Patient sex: F
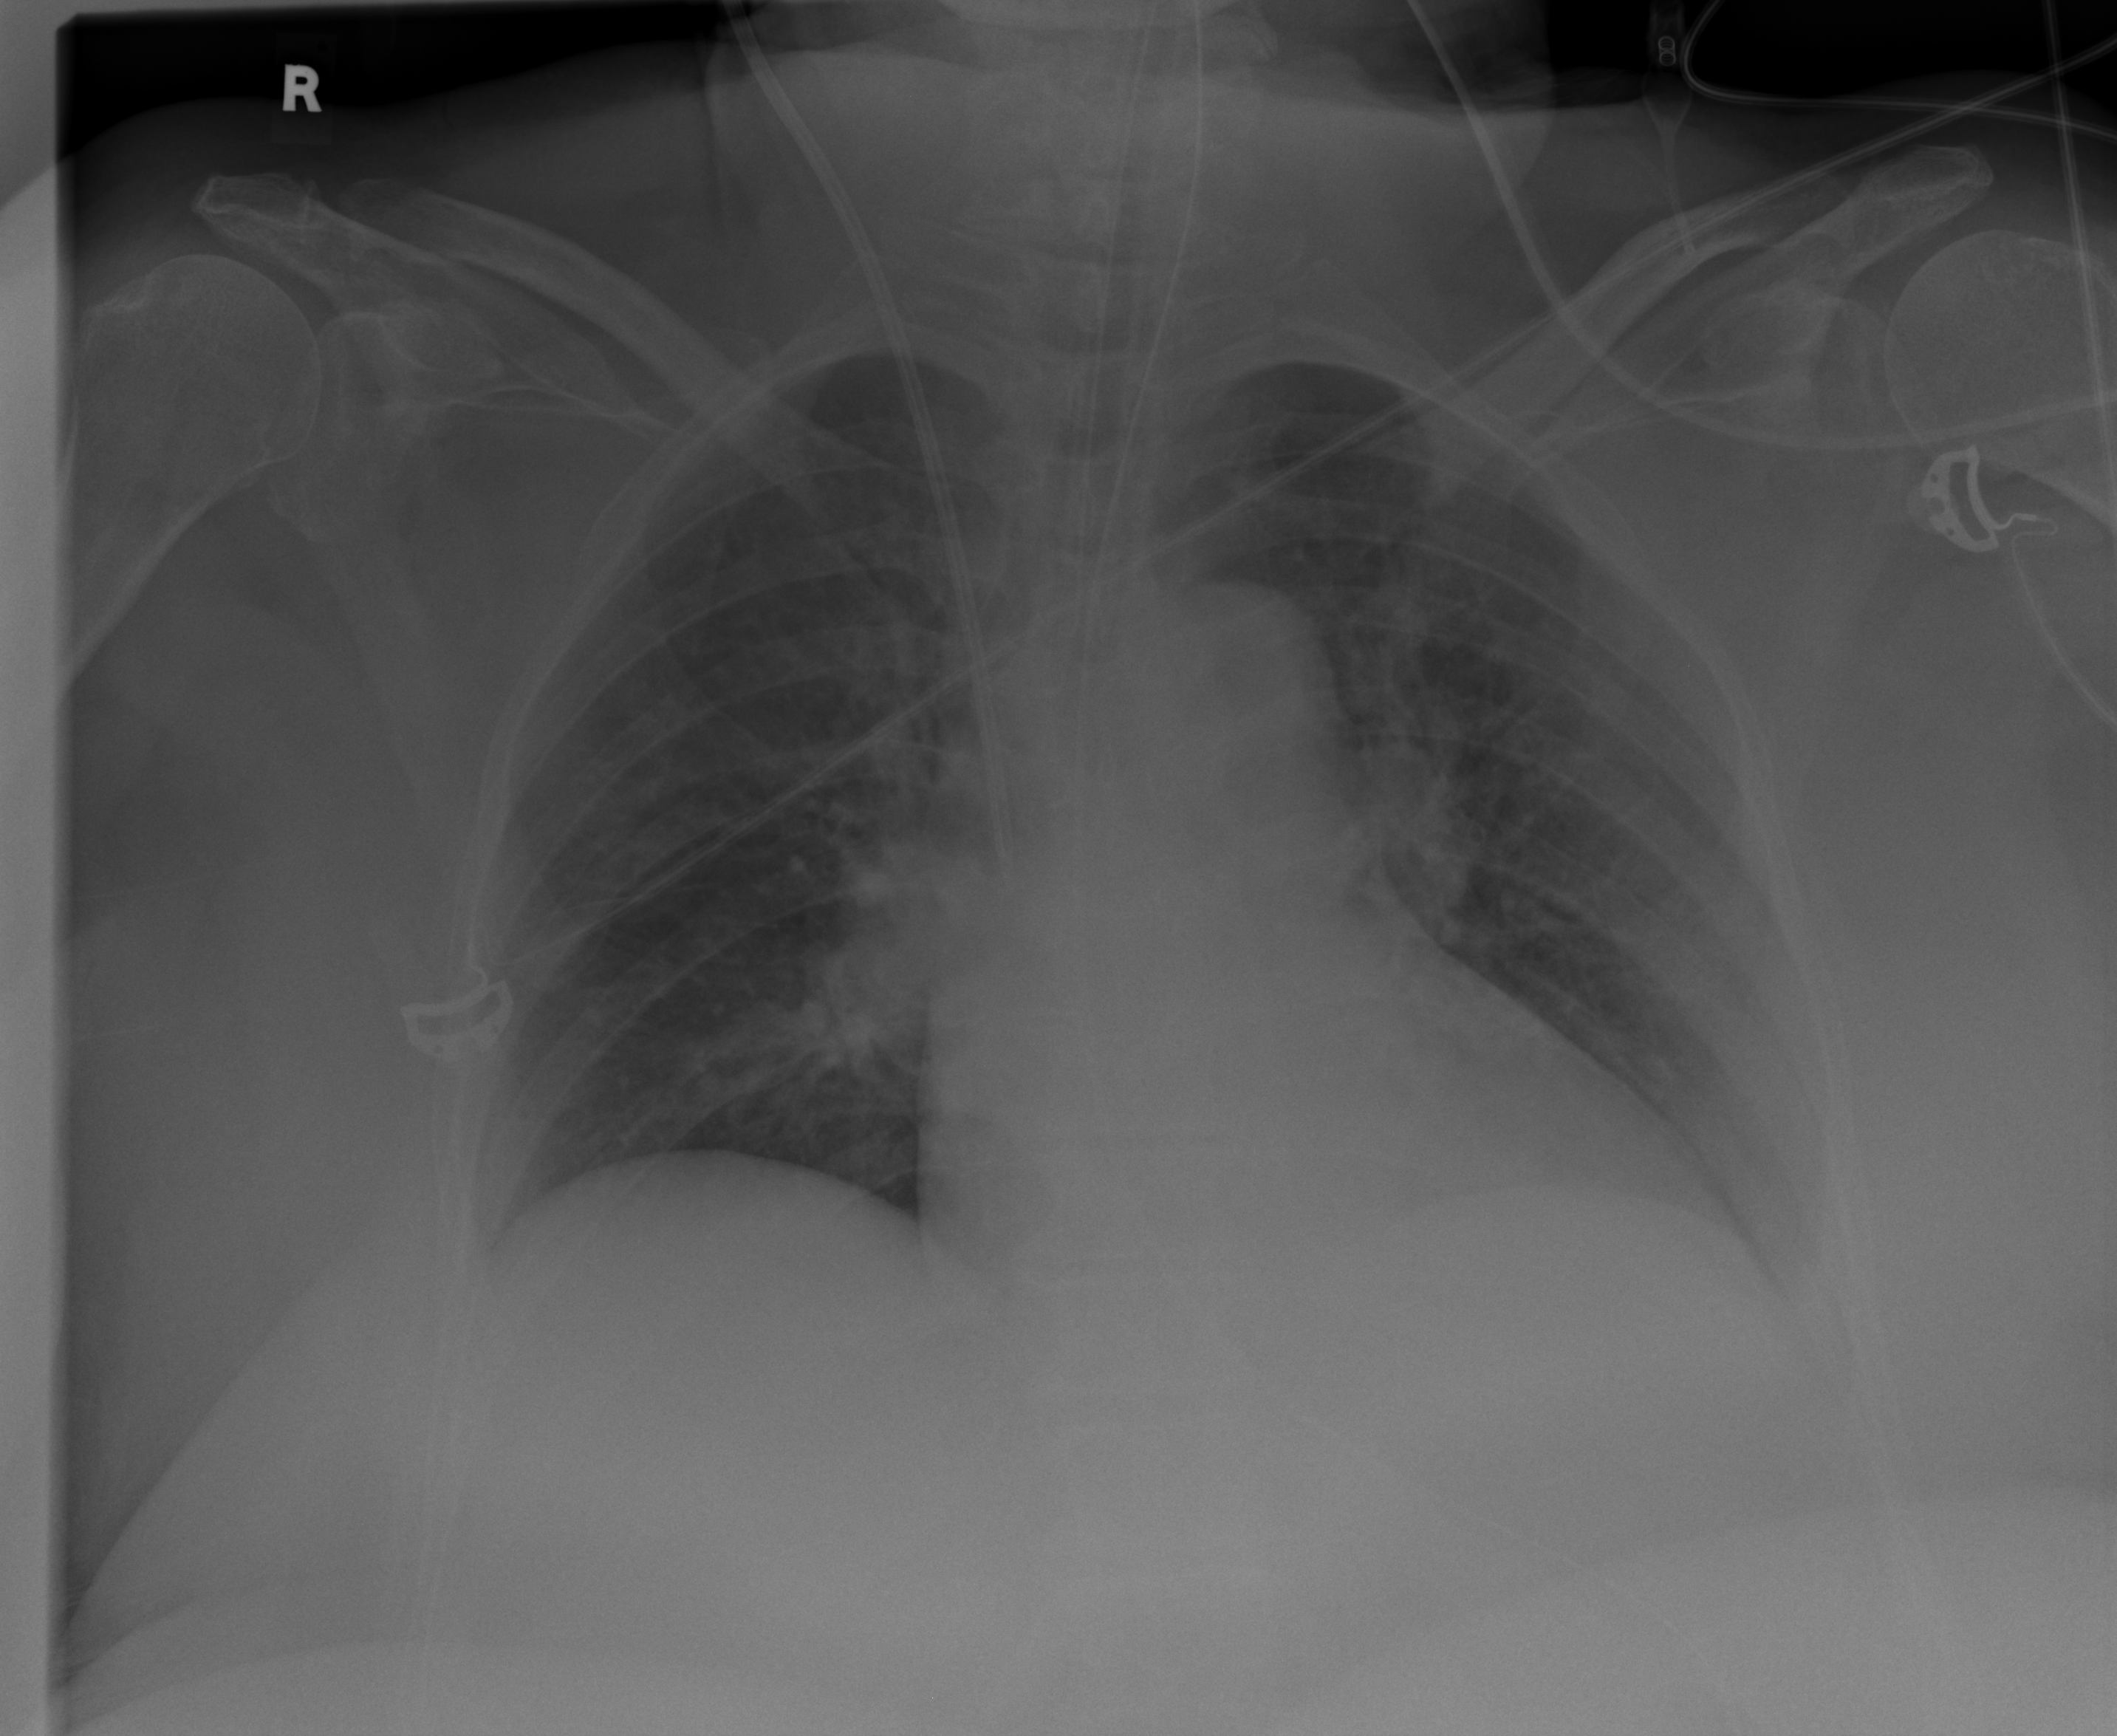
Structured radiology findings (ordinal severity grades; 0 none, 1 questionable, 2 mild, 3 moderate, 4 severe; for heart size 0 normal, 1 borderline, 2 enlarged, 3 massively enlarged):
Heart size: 1
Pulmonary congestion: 0
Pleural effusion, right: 0
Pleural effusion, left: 2
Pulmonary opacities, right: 0
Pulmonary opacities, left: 0
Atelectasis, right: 2
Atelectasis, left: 2